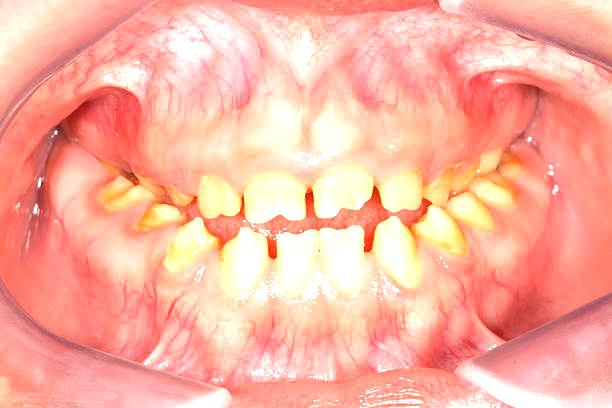
Condition: Gingivitis